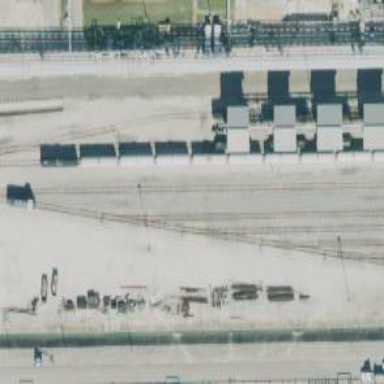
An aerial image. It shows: Railway spur service.